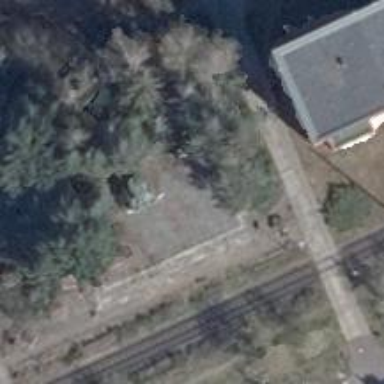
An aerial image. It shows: Memorial site with historic significance.